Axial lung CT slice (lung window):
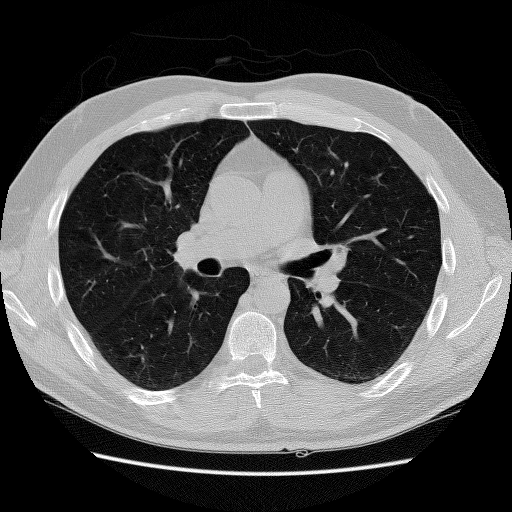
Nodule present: no